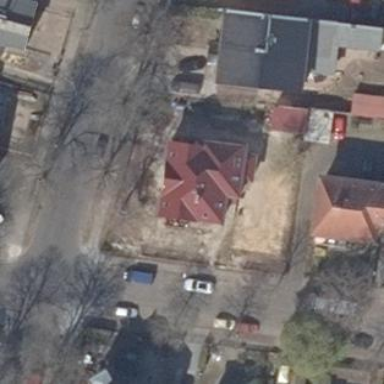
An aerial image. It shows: Residential building.